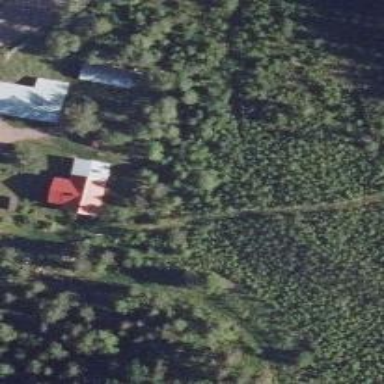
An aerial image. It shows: Farm.